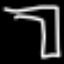
Label: pants